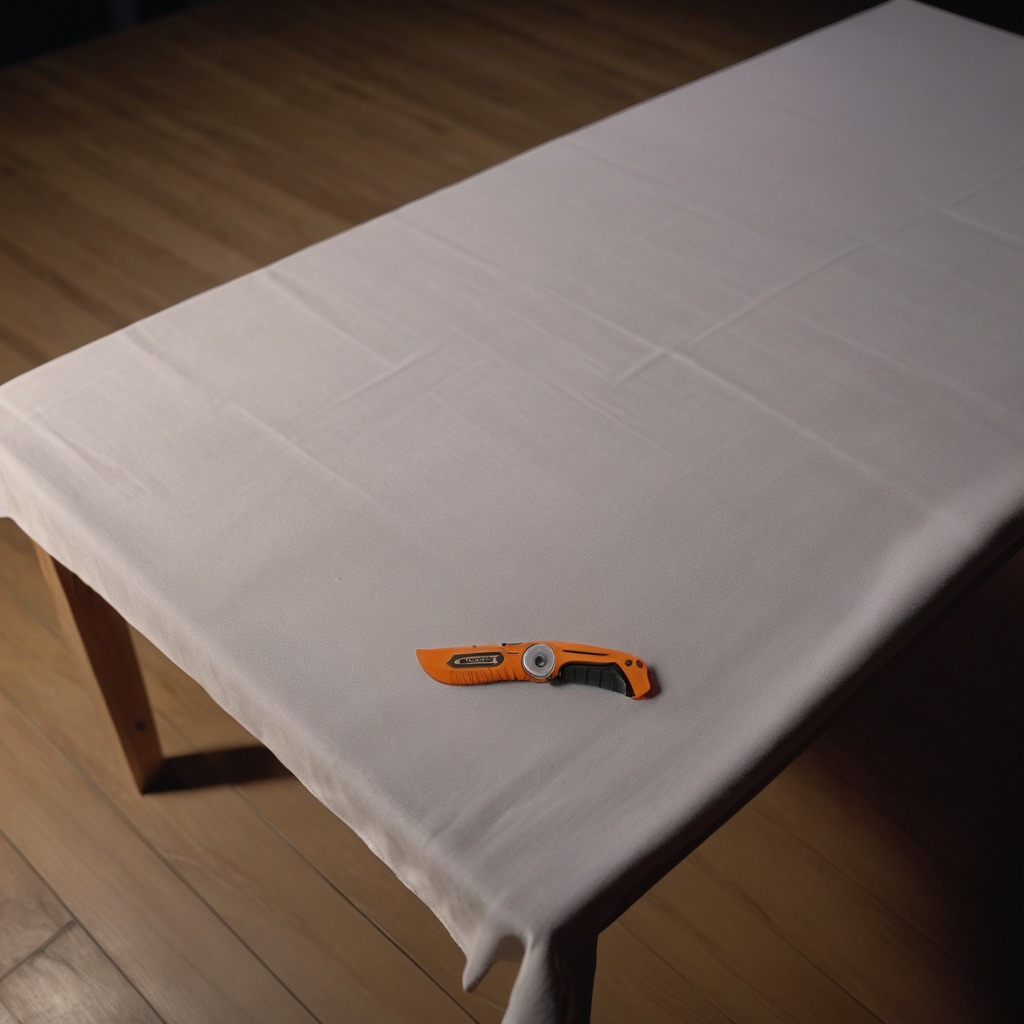
A utility knife lies on a wooden table.